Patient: sex F, age 70
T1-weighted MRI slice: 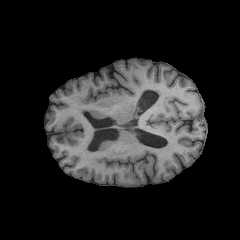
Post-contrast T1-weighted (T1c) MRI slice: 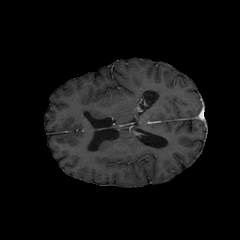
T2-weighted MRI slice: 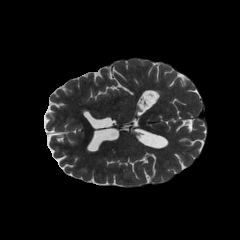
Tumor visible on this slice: no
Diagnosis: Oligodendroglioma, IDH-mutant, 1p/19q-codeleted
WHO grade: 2